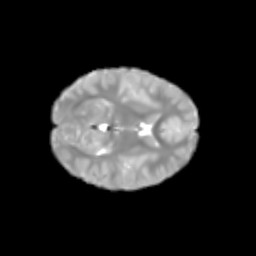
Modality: T2w
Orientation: axial
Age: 6
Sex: male
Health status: healthy